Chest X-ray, PA view. Patient: 48 years old, sex F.
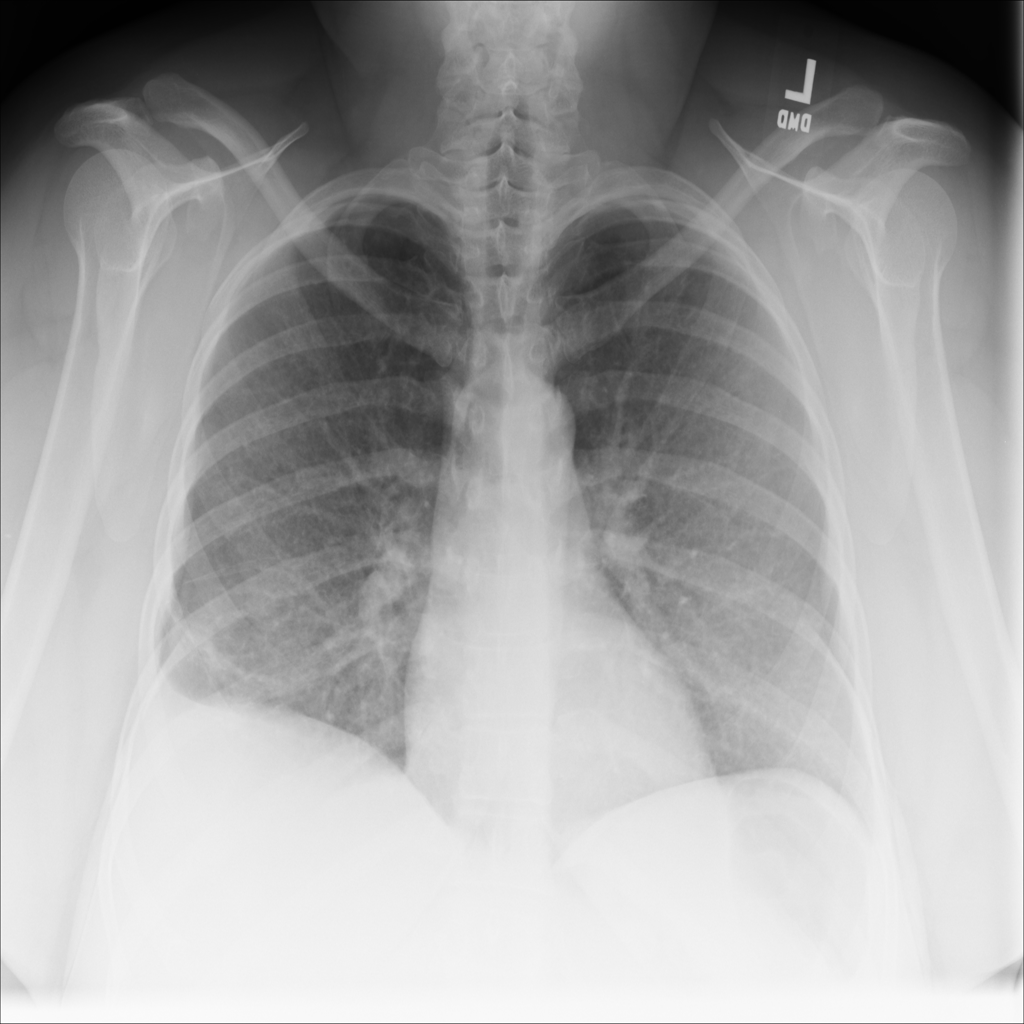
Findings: No Finding